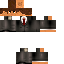
A male human skin with medium skin, wearing brown long hair dressed in a blue suit and black pants, featuring a closed mouth.